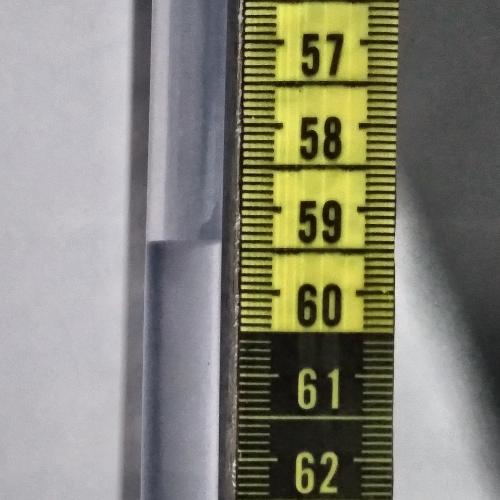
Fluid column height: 59.4 cm